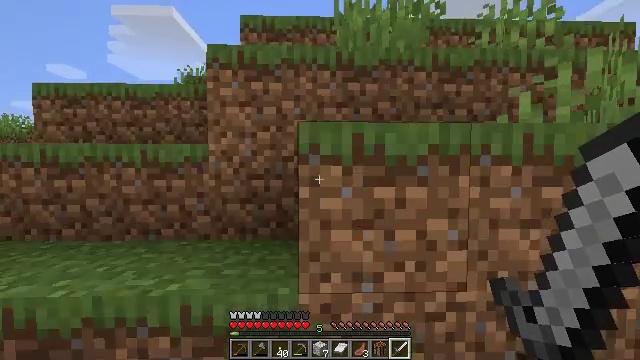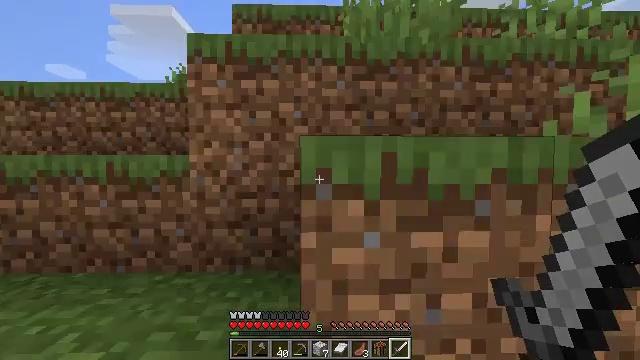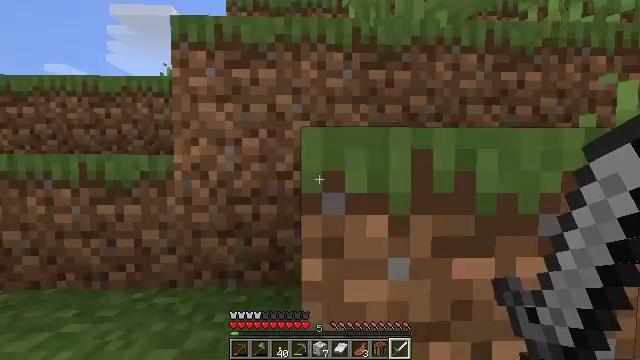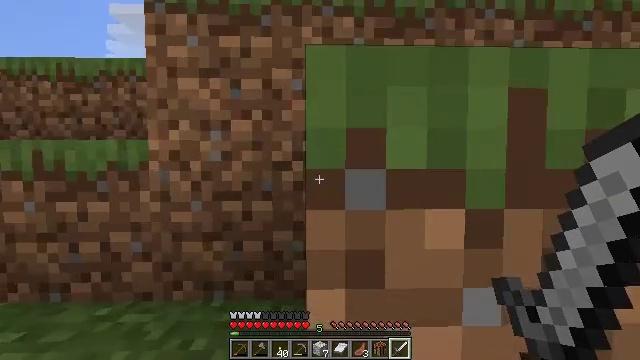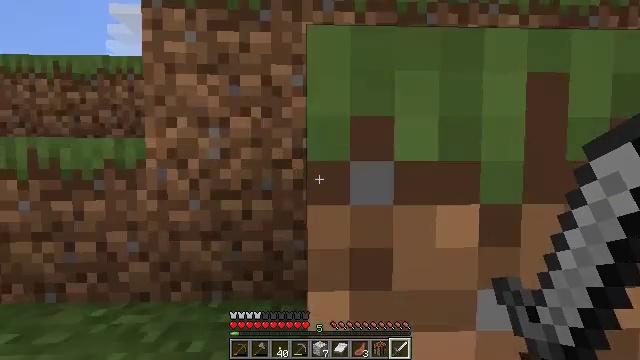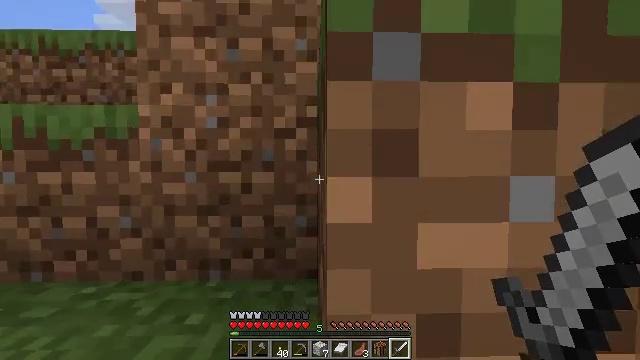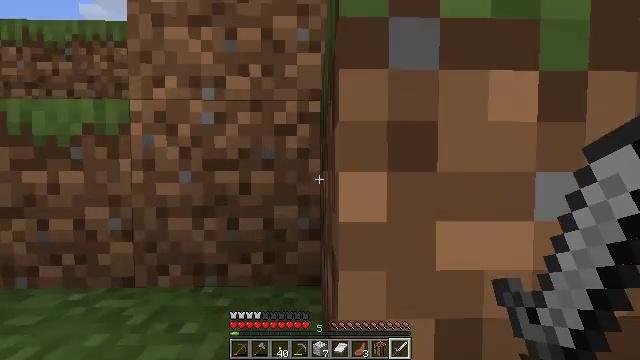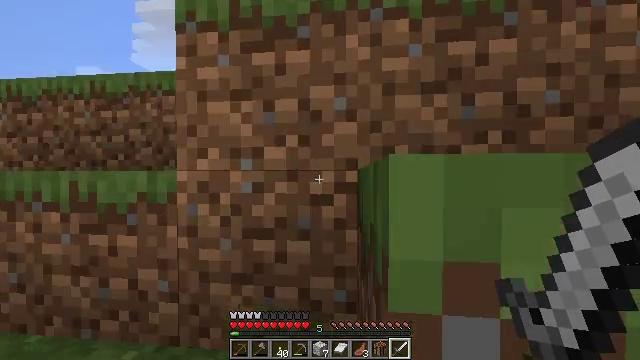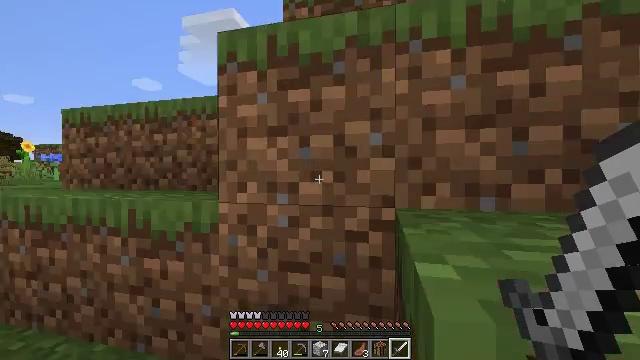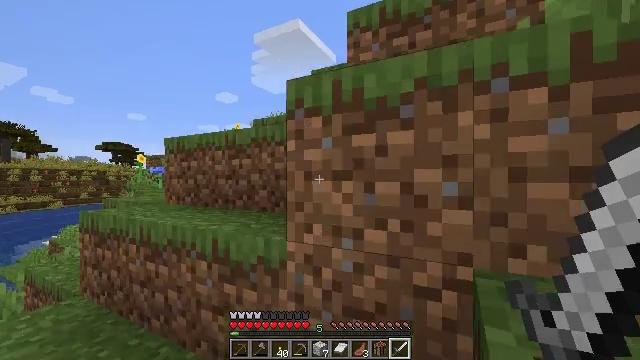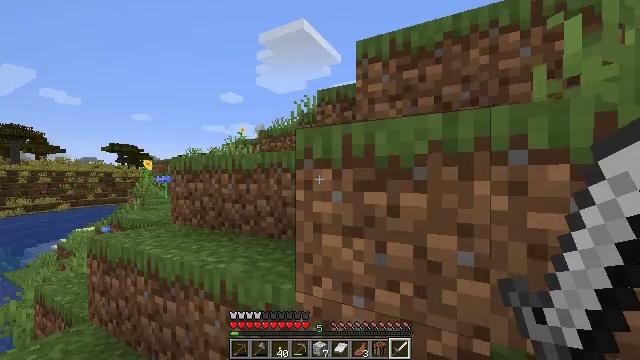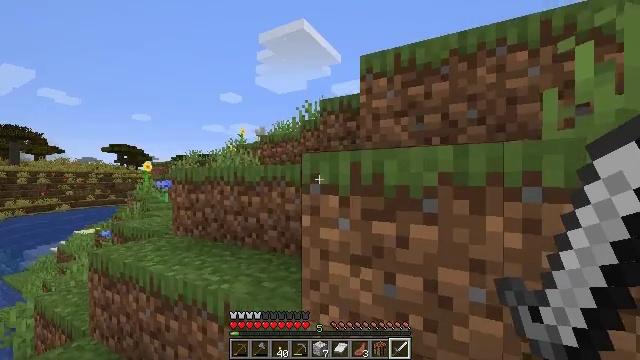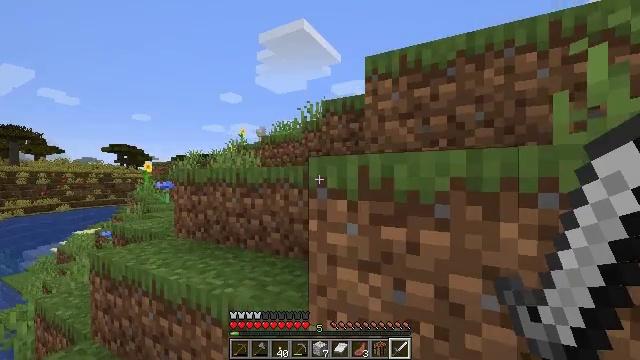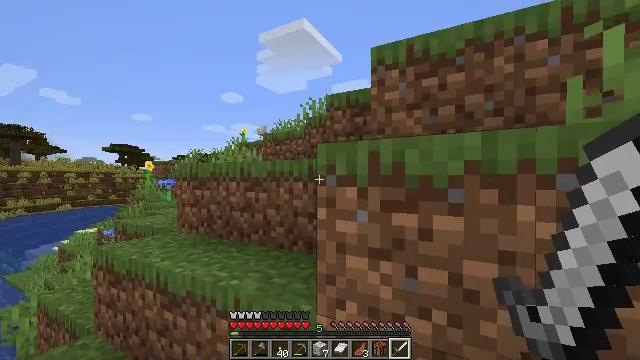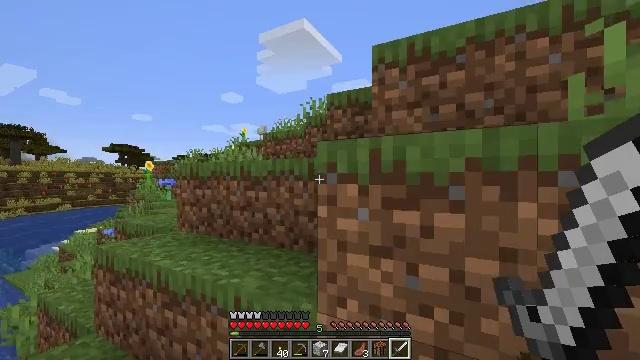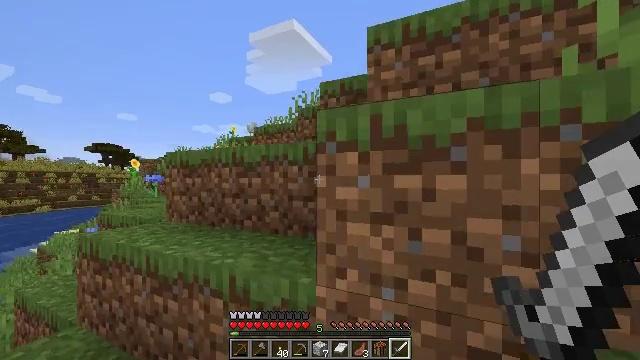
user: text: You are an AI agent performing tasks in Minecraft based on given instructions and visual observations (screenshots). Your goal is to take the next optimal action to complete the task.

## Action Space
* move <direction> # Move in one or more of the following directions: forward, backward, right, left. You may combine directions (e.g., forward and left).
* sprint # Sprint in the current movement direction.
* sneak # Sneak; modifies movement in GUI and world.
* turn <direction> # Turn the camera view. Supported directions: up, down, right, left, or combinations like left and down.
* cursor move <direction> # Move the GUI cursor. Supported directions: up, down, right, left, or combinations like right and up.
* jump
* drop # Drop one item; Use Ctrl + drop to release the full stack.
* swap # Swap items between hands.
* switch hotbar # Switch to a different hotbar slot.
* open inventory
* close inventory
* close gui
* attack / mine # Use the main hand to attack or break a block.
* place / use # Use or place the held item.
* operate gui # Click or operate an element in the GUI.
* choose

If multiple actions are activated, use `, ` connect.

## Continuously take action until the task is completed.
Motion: motion action
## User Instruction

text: Attack the sunflower to harvest it.
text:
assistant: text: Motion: move forward, sprint, jump
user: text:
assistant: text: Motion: move forward, sprint, jump
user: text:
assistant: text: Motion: move forward, sprint, jump
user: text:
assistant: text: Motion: move forward, sprint, jump
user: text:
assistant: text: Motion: move forward, sprint, jump
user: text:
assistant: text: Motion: move forward, sprint, jump
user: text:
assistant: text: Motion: move forward, sprint, turn left, jump
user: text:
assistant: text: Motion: move forward, sprint, turn left, jump
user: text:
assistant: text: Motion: move forward, sprint, turn left, jump
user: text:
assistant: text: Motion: move forward, sprint, turn left, jump
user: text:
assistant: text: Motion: move forward, sprint, jump
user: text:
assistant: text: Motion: move forward, sprint, jump
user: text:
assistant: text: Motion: move forward, sprint, jump
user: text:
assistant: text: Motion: move forward, sprint, jump
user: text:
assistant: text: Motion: move forward, sprint, turn right, jump
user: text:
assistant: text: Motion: move forward, sprint, turn right, jump
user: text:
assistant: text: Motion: move forward, sprint, turn right, jump
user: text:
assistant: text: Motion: move forward, sprint, jump
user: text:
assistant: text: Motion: move forward, sprint, jump
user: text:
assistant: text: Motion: move forward, sprint, jump
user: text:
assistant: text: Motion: move forward, sprint, jump
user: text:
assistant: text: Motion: move forward, sprint, jump
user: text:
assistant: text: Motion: move forward, sprint, jump
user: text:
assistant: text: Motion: move forward, sprint, jump
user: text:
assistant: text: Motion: move forward, sprint, jump
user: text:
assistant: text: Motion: move forward, sprint, jump
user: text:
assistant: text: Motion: move forward, sprint, jump
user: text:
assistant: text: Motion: move forward, sprint, jump
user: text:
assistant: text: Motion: move forward, sprint, turn right, jump
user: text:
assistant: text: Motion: move forward, sprint, turn right, jump